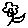
Label: flower